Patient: sex F, age 26
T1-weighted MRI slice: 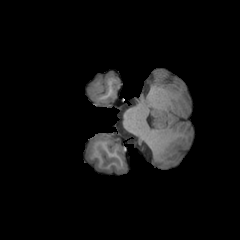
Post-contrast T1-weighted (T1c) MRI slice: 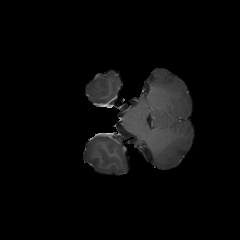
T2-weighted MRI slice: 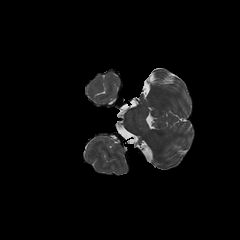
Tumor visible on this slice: no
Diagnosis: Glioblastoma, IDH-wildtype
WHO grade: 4